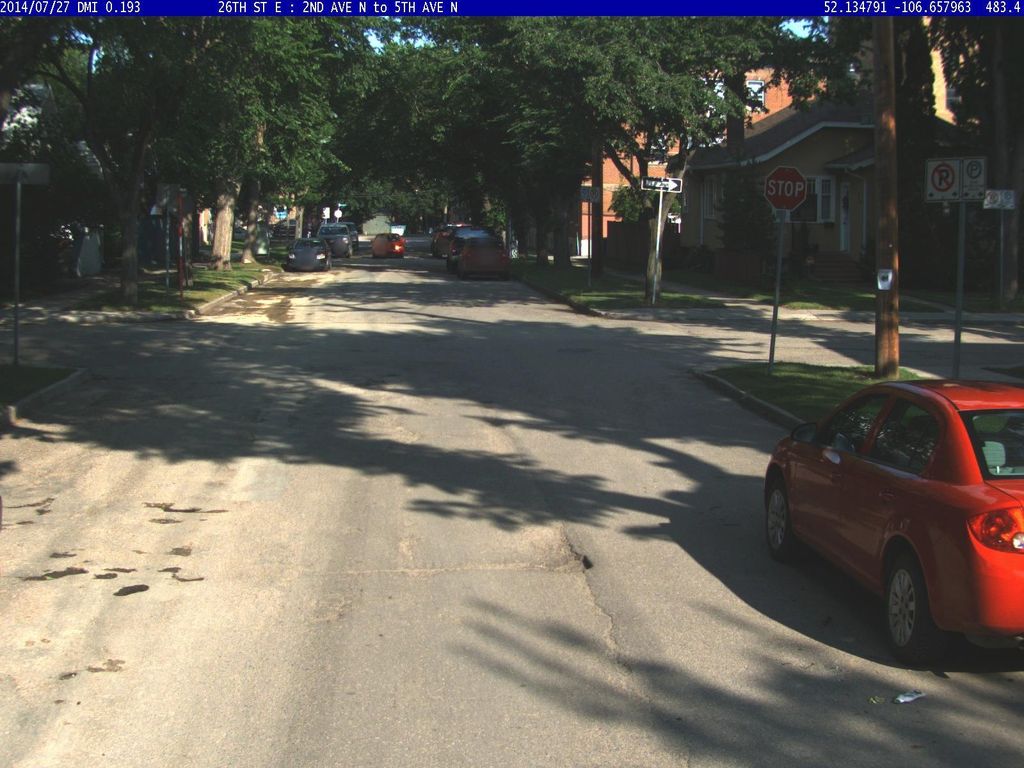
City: saskatoon